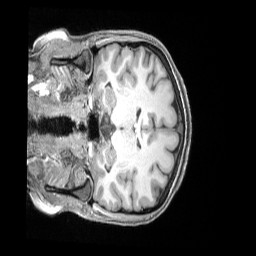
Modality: T1w
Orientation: coronal
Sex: female
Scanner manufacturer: siemens
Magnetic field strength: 3 T
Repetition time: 2.4 s
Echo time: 0.00222 s